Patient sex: F
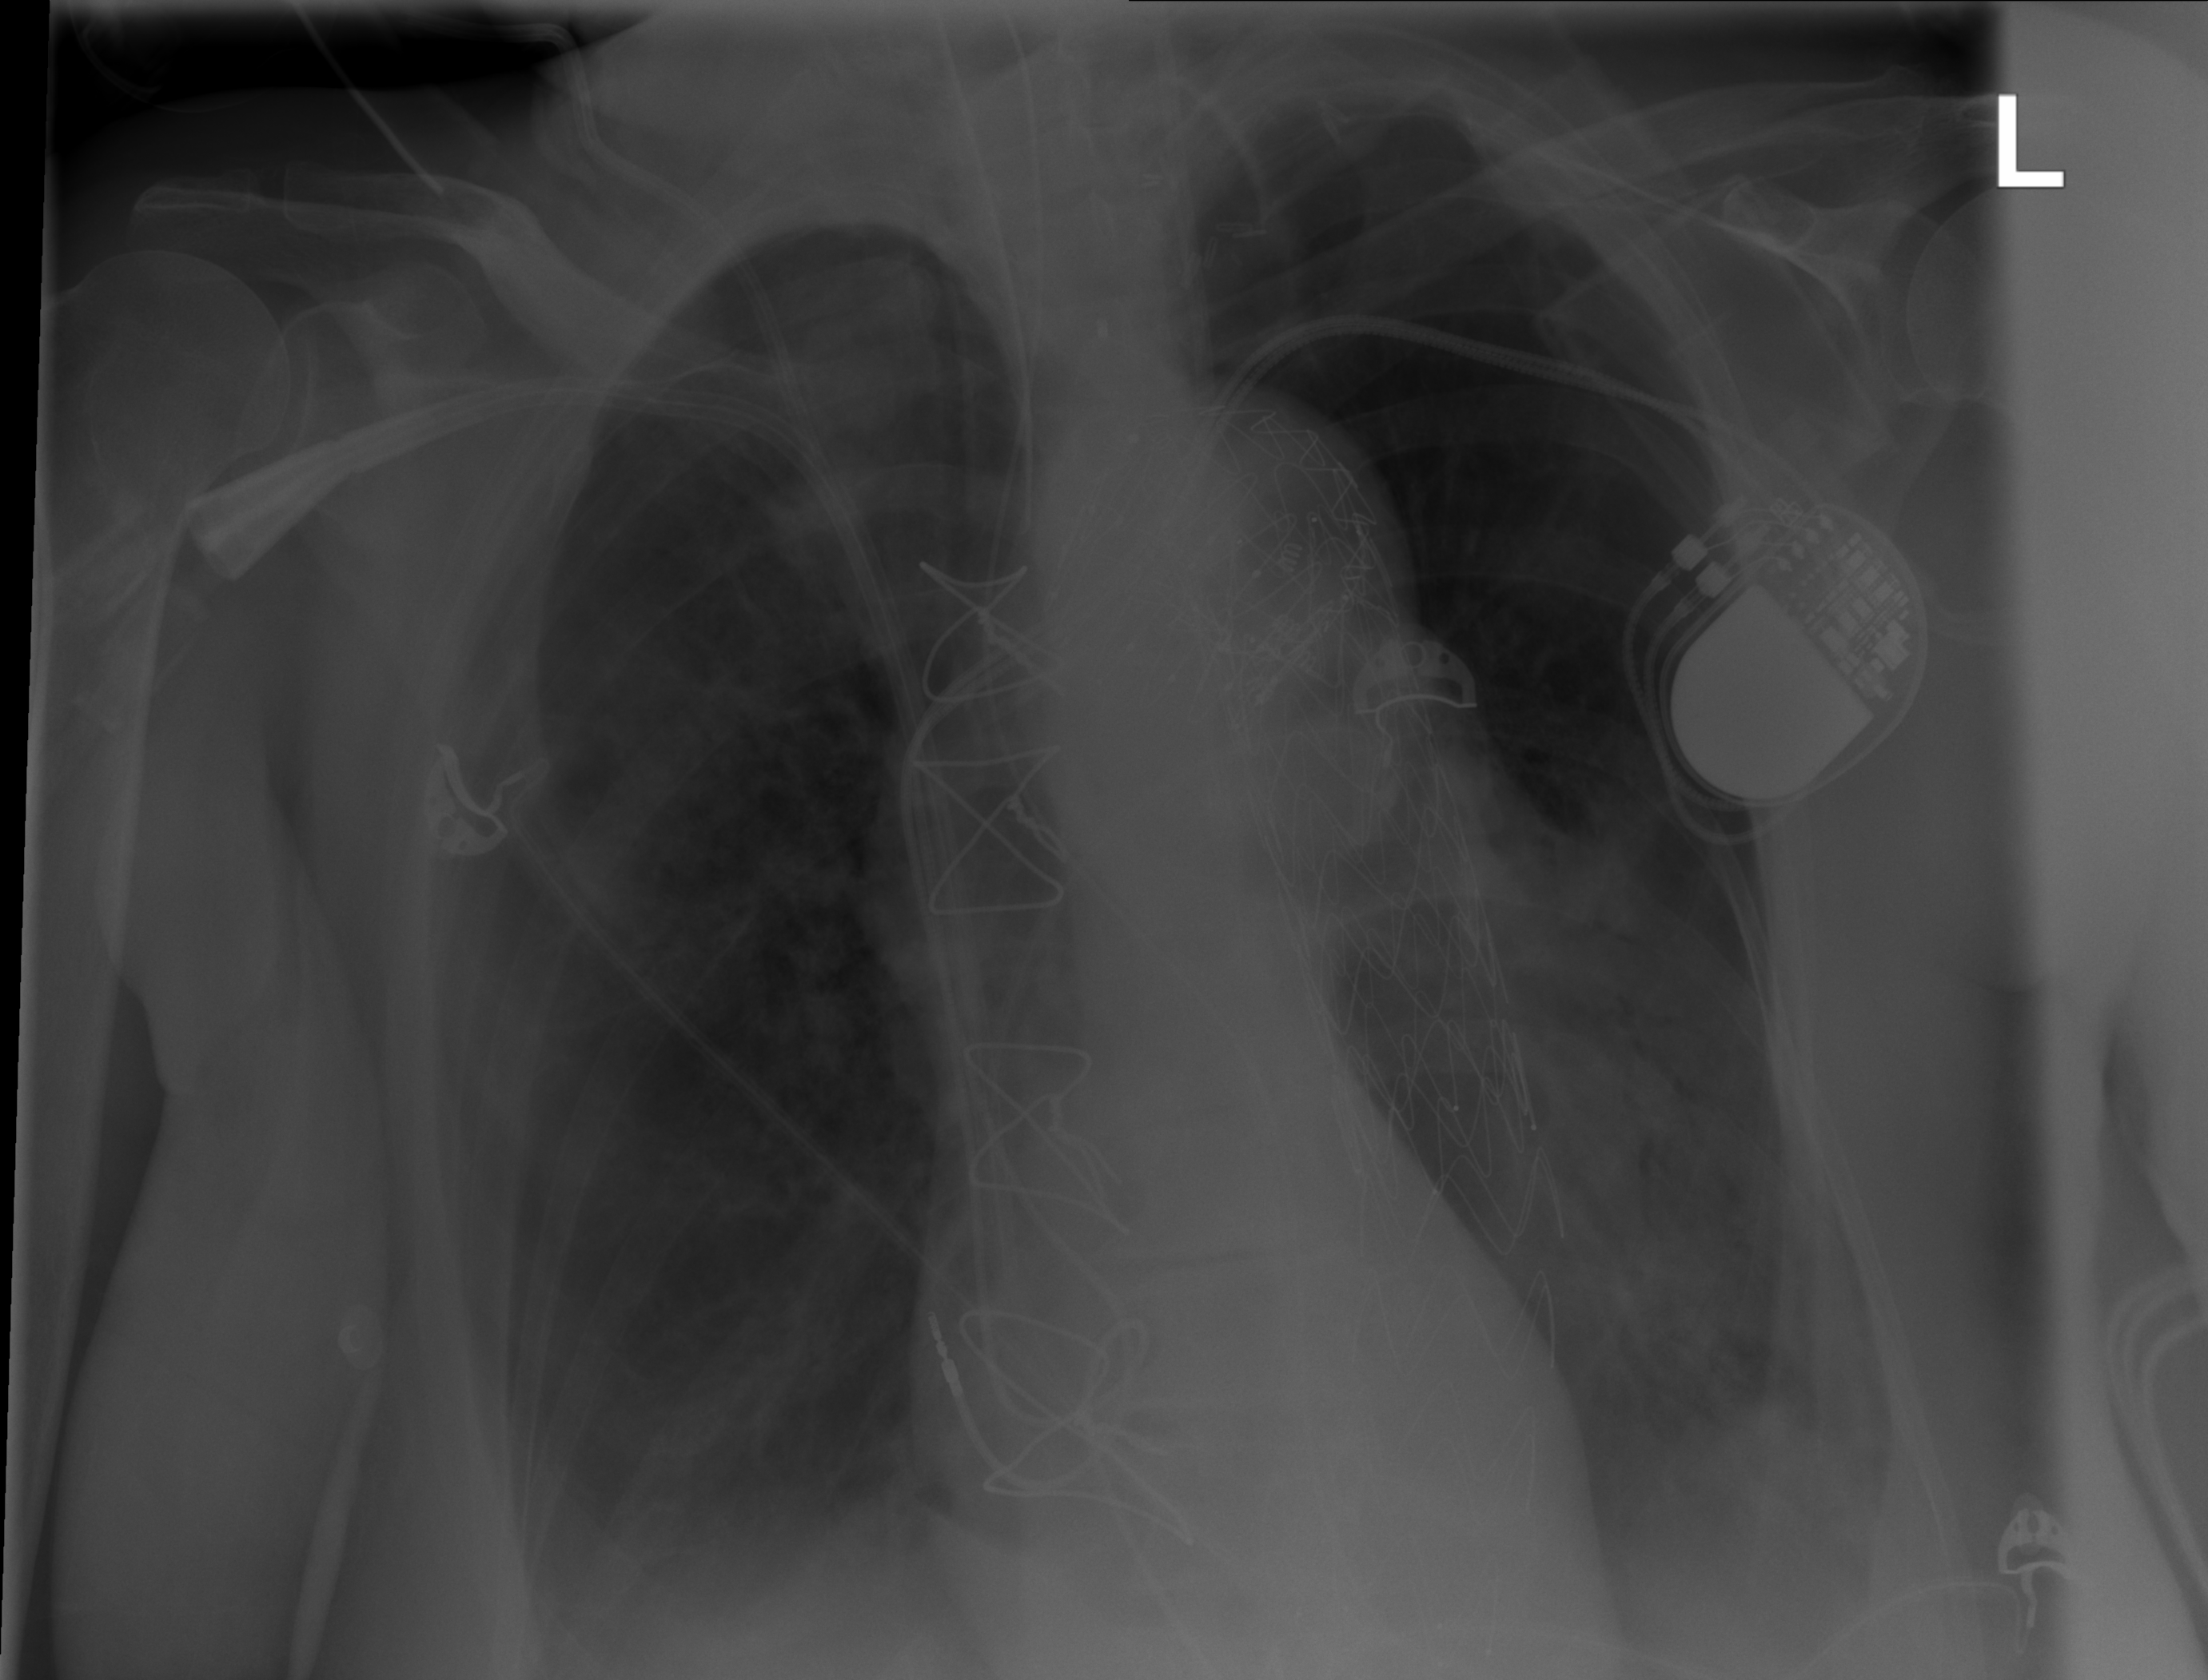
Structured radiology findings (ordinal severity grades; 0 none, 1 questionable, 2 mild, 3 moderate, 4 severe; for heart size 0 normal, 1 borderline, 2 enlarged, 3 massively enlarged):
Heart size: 0
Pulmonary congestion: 0
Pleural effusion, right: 1
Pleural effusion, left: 2
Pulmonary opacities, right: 2
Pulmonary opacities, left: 2
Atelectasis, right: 2
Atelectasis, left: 2